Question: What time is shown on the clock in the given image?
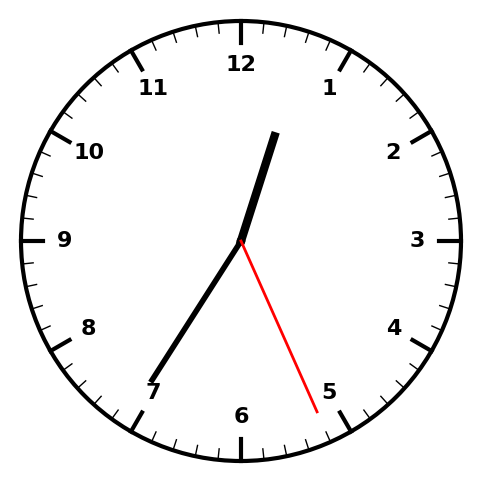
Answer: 12:35:26